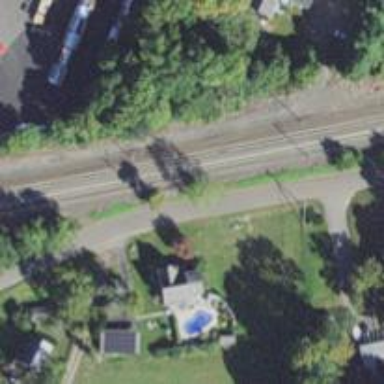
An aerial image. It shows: Railway track with contact lines for electrification.